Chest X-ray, PA view. Patient: 63 years old, sex M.
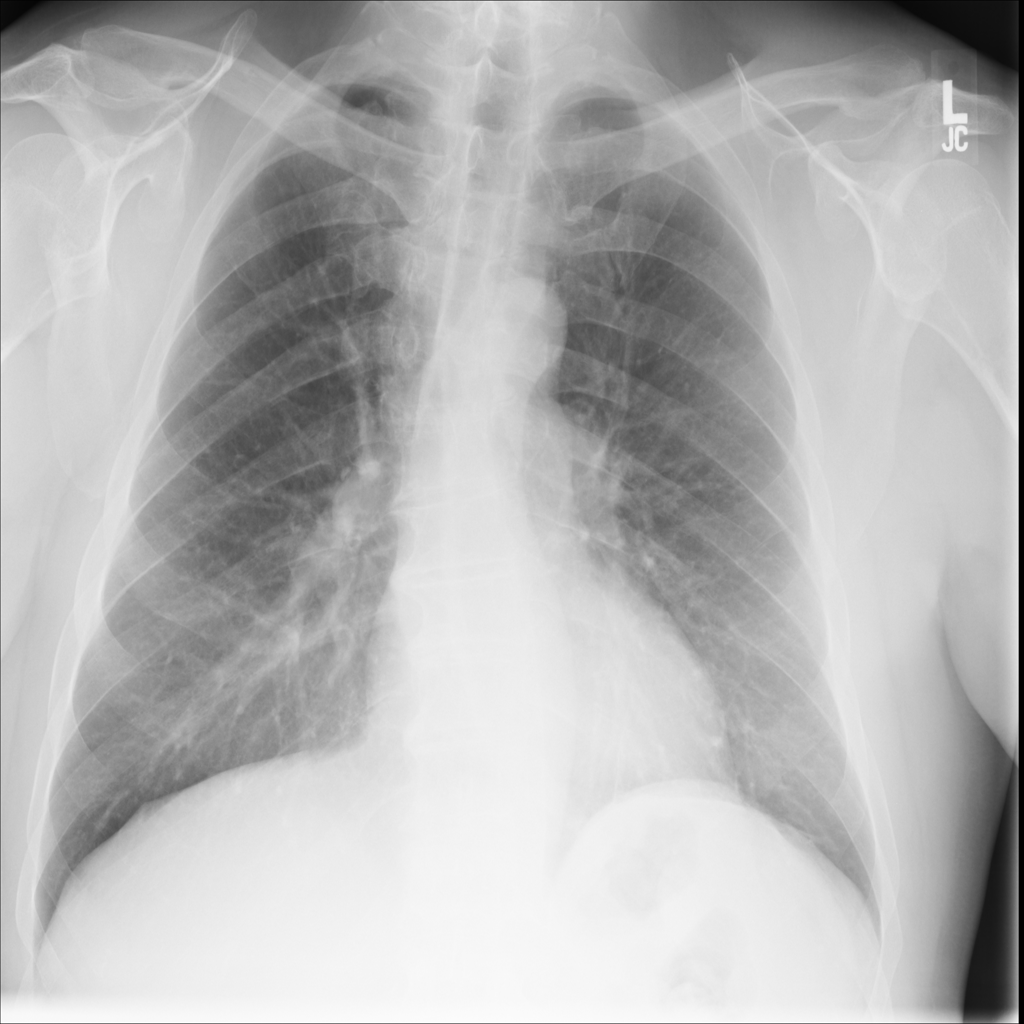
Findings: No Finding